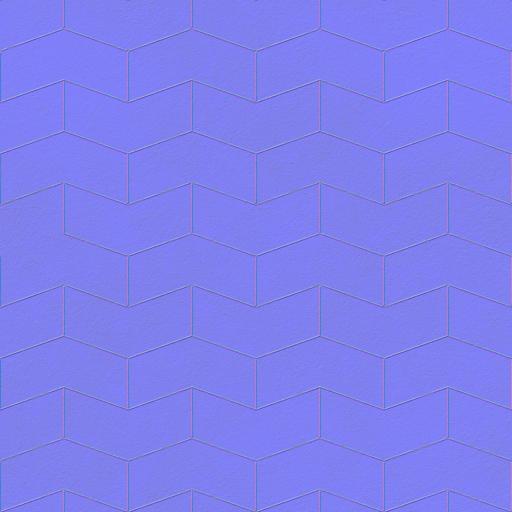
grey paving stones tiled tiles waves